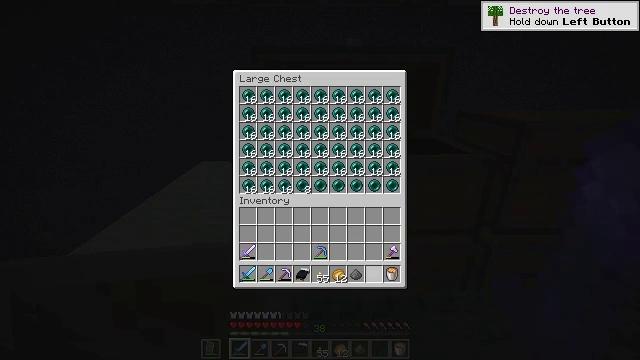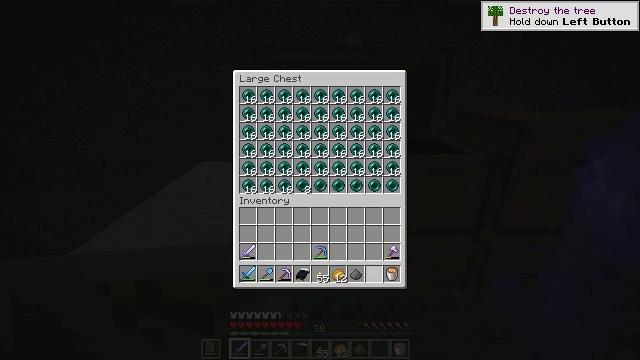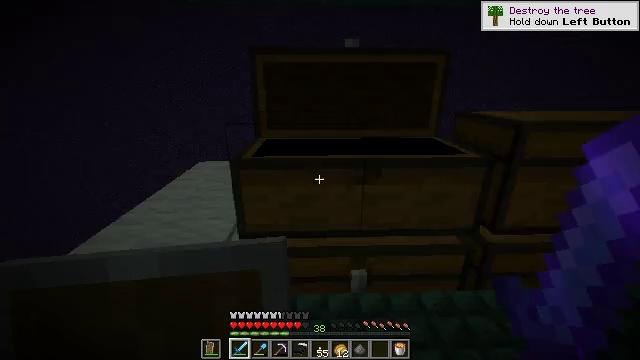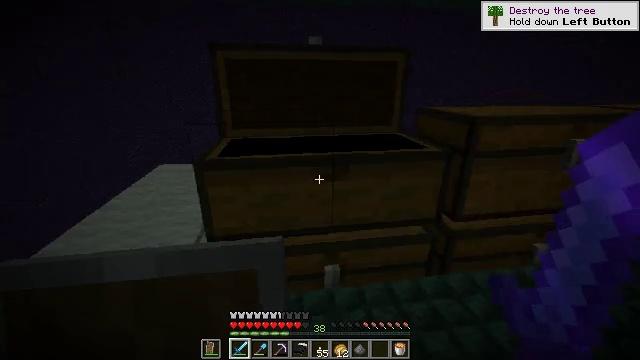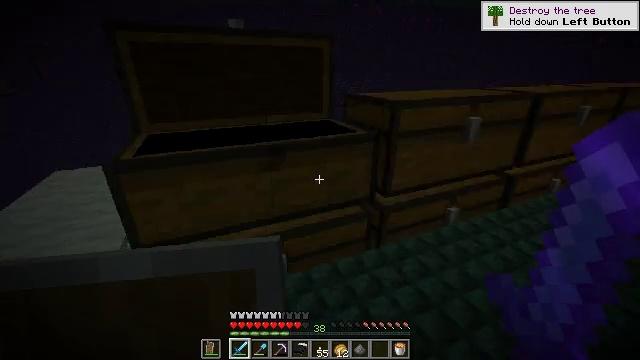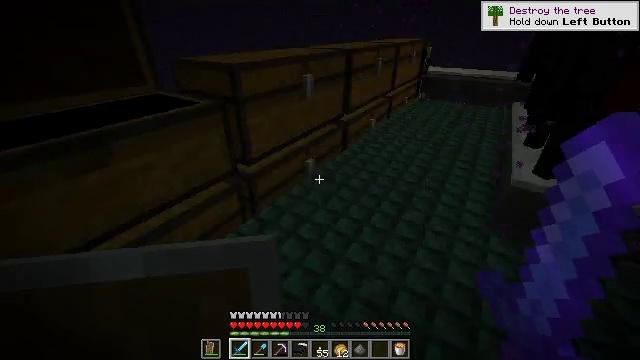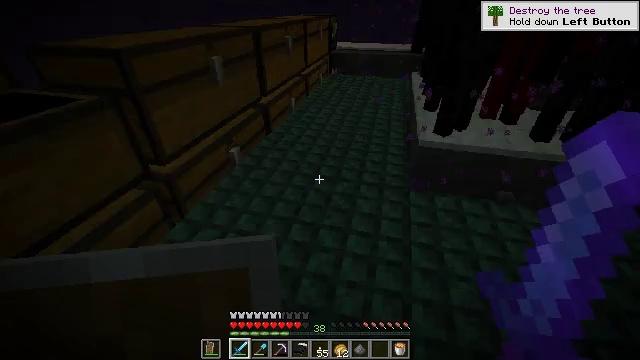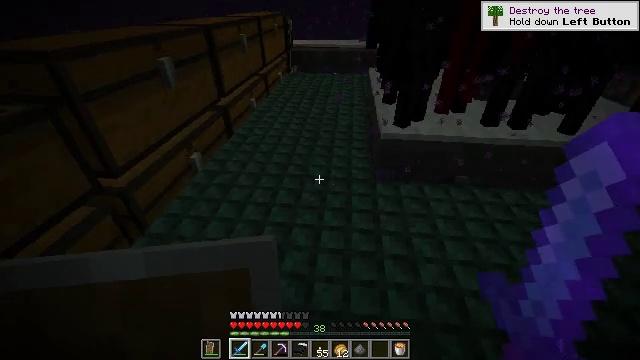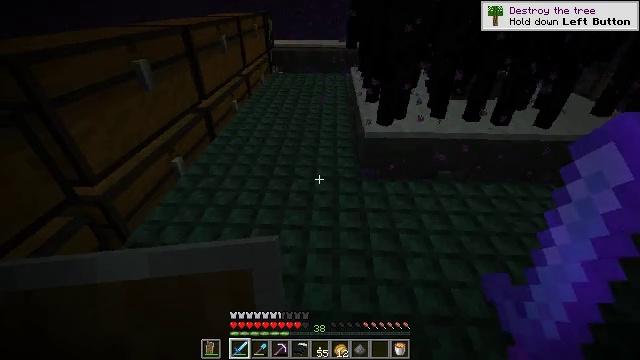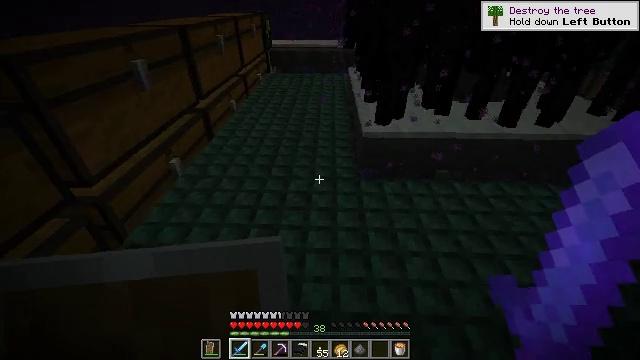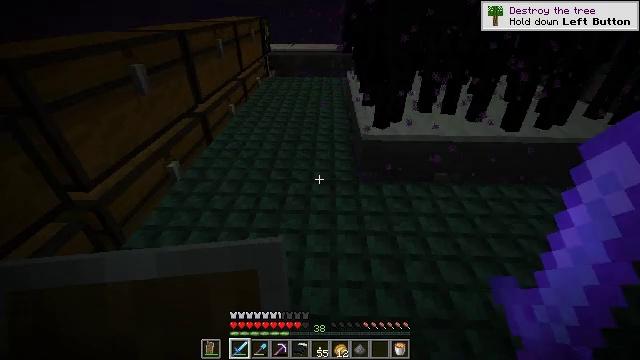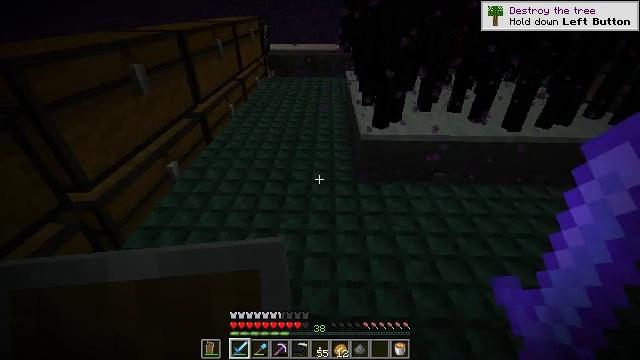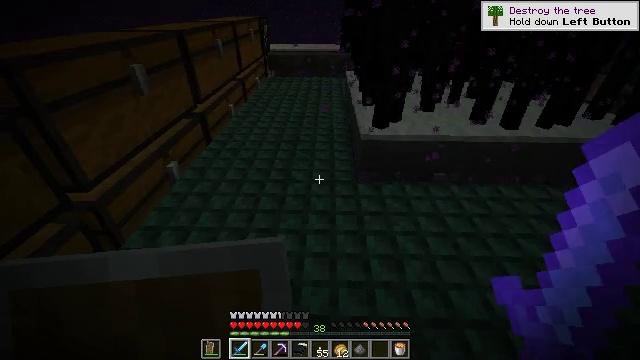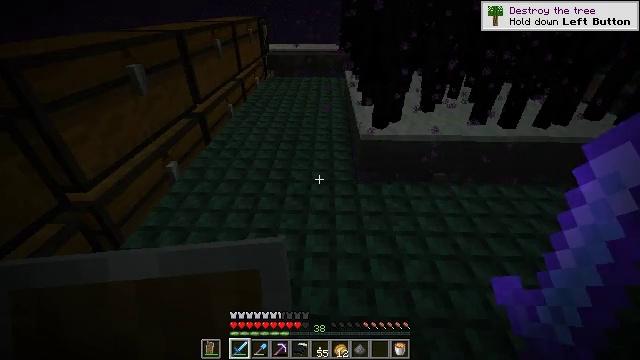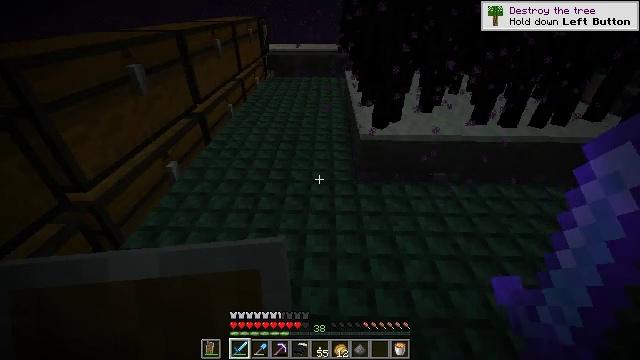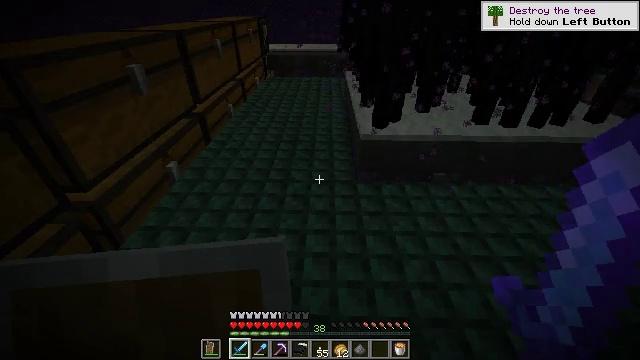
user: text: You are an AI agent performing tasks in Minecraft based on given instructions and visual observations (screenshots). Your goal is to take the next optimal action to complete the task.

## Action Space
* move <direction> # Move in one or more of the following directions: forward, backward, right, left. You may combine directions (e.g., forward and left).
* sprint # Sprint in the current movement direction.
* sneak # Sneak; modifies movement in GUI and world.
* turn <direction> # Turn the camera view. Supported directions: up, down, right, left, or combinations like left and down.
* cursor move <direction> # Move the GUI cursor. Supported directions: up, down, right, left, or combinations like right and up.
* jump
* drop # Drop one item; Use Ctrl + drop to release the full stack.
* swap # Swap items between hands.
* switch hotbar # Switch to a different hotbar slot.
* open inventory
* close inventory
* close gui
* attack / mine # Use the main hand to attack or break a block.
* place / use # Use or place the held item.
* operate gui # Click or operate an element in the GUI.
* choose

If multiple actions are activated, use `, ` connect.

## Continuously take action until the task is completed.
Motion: motion action
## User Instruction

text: Defeat an enderman.
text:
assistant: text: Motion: no_op
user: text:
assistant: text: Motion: no_op
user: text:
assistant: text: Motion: turn right, close gui
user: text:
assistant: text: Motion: turn right and down
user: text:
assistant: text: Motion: turn right and down
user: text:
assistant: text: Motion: turn right and down
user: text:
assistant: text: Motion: turn right
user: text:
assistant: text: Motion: turn right
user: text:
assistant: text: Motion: no_op
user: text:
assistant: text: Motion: no_op
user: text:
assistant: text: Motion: no_op
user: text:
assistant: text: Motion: no_op
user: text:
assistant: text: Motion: no_op
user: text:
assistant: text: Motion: no_op
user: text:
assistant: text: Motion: no_op
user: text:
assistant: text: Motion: no_op
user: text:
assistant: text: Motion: no_op
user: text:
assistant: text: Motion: no_op
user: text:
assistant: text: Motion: no_op
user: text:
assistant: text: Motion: no_op
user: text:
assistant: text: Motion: no_op
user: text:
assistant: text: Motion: turn up
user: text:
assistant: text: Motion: no_op
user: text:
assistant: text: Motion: no_op
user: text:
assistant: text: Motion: no_op
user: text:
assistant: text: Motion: turn right
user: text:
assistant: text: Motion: turn down
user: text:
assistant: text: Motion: turn right
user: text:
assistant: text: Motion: turn right
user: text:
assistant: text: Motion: no_op